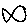
Label: fish